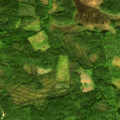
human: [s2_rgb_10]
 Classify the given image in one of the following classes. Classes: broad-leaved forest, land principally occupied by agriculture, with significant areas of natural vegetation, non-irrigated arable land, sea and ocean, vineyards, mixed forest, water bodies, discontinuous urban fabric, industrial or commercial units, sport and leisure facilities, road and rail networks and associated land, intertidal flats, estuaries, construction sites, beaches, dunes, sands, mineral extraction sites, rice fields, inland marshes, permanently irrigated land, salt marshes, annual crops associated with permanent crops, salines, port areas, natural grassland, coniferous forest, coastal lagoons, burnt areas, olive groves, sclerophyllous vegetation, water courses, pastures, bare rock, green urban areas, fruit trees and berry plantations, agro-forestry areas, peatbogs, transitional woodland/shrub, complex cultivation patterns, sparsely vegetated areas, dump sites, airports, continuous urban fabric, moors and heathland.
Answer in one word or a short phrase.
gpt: coniferous forest, mixed forest, peatbogs